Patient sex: M
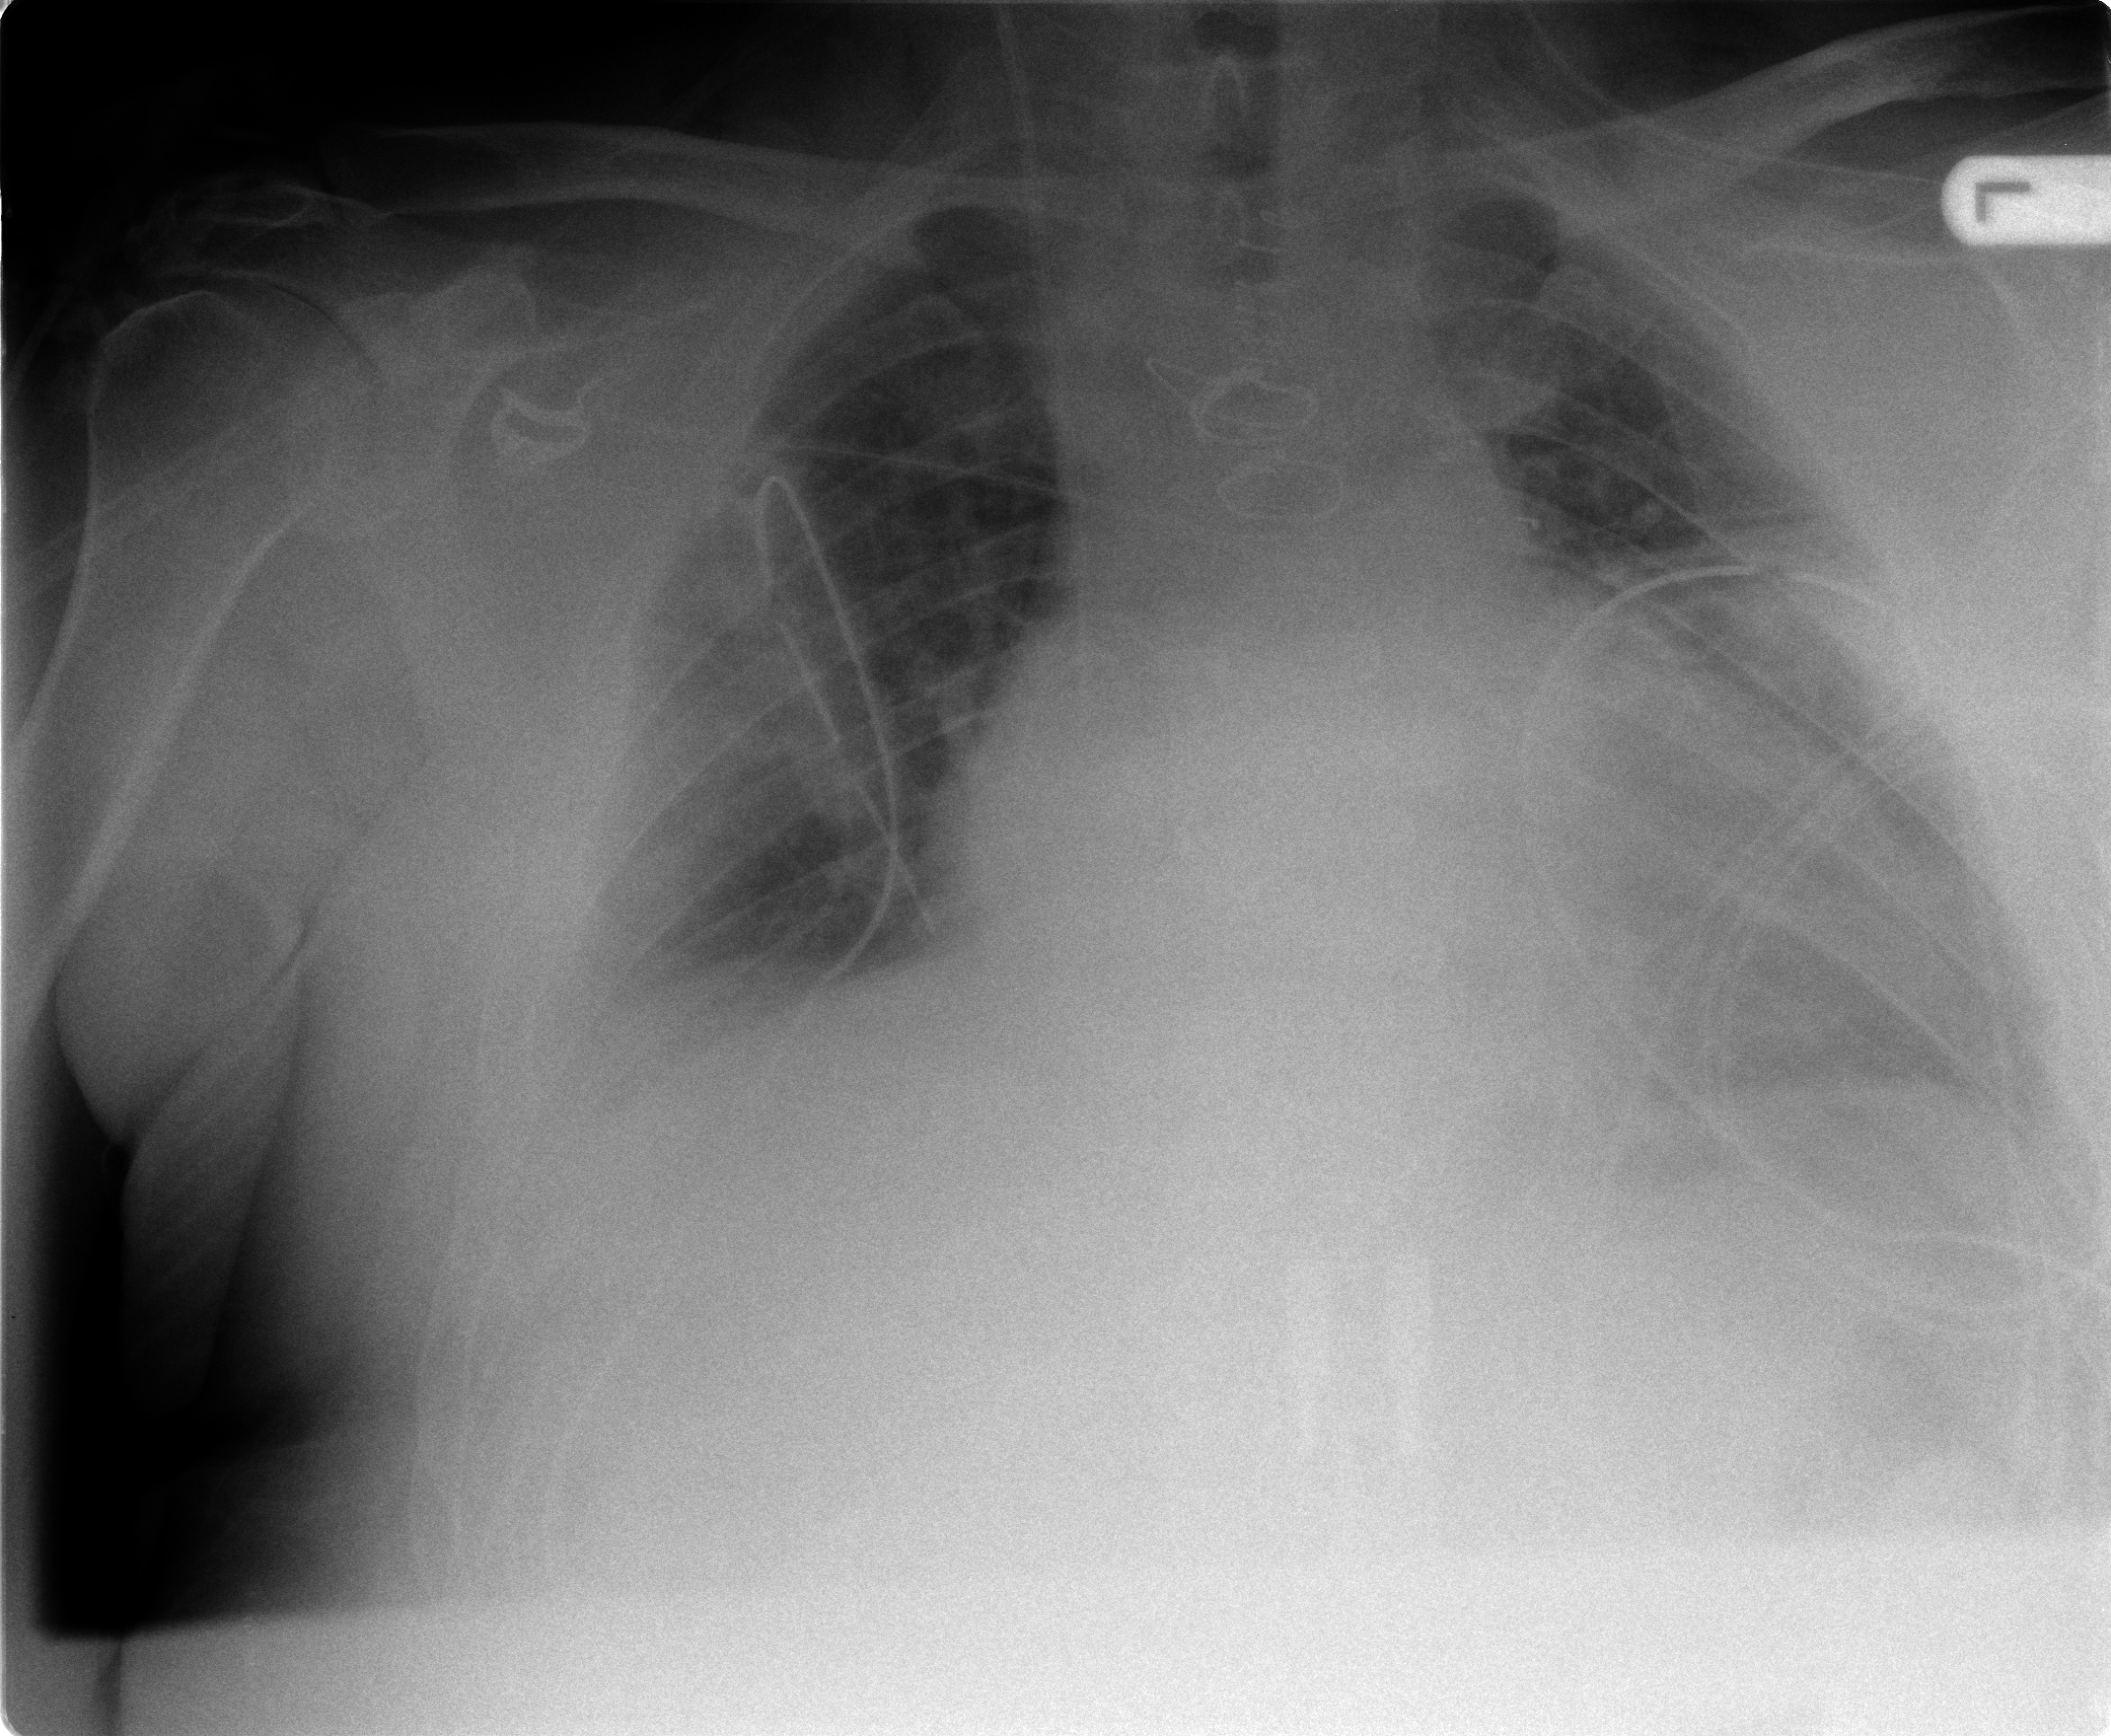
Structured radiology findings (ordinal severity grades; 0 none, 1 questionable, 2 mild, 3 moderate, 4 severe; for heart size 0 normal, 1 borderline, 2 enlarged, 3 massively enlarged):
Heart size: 2
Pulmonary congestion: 0
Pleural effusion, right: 2
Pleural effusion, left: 2
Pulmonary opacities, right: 0
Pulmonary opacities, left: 0
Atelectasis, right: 2
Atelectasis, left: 3